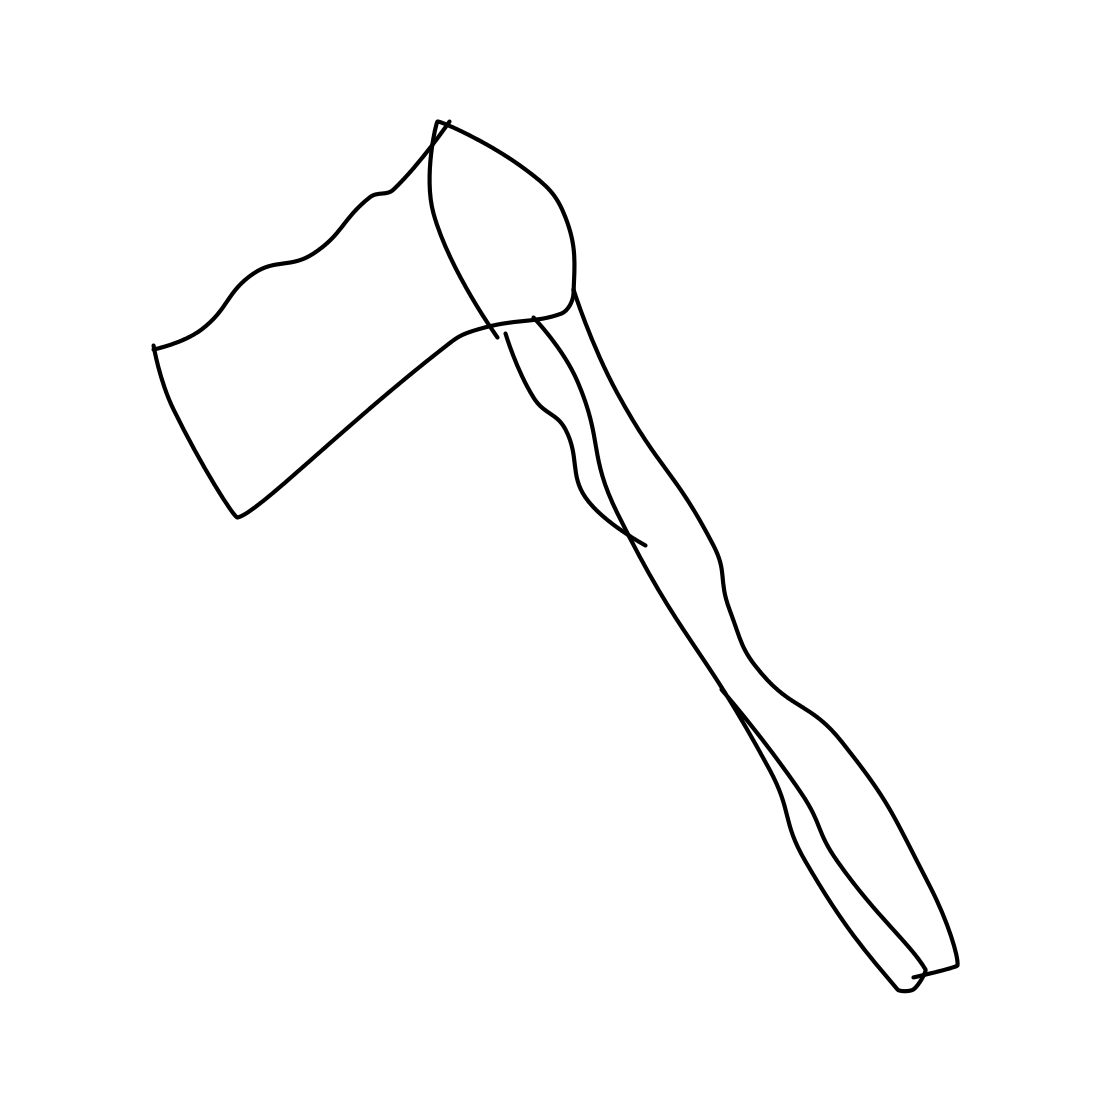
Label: axe